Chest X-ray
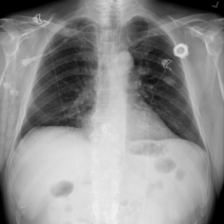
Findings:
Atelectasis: negative
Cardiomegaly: negative
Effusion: negative
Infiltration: negative
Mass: positive
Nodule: negative
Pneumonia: negative
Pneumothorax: negative
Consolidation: negative
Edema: negative
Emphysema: negative
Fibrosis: negative
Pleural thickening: negative
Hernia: negative